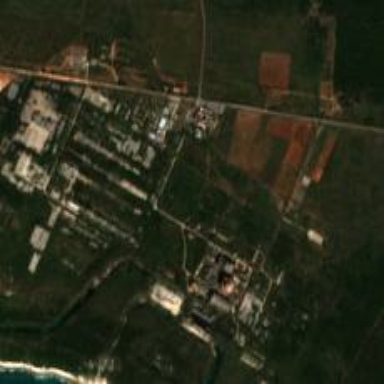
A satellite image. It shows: Industrial area with nuclear plant as the source of power.